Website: lowes
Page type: account-selection
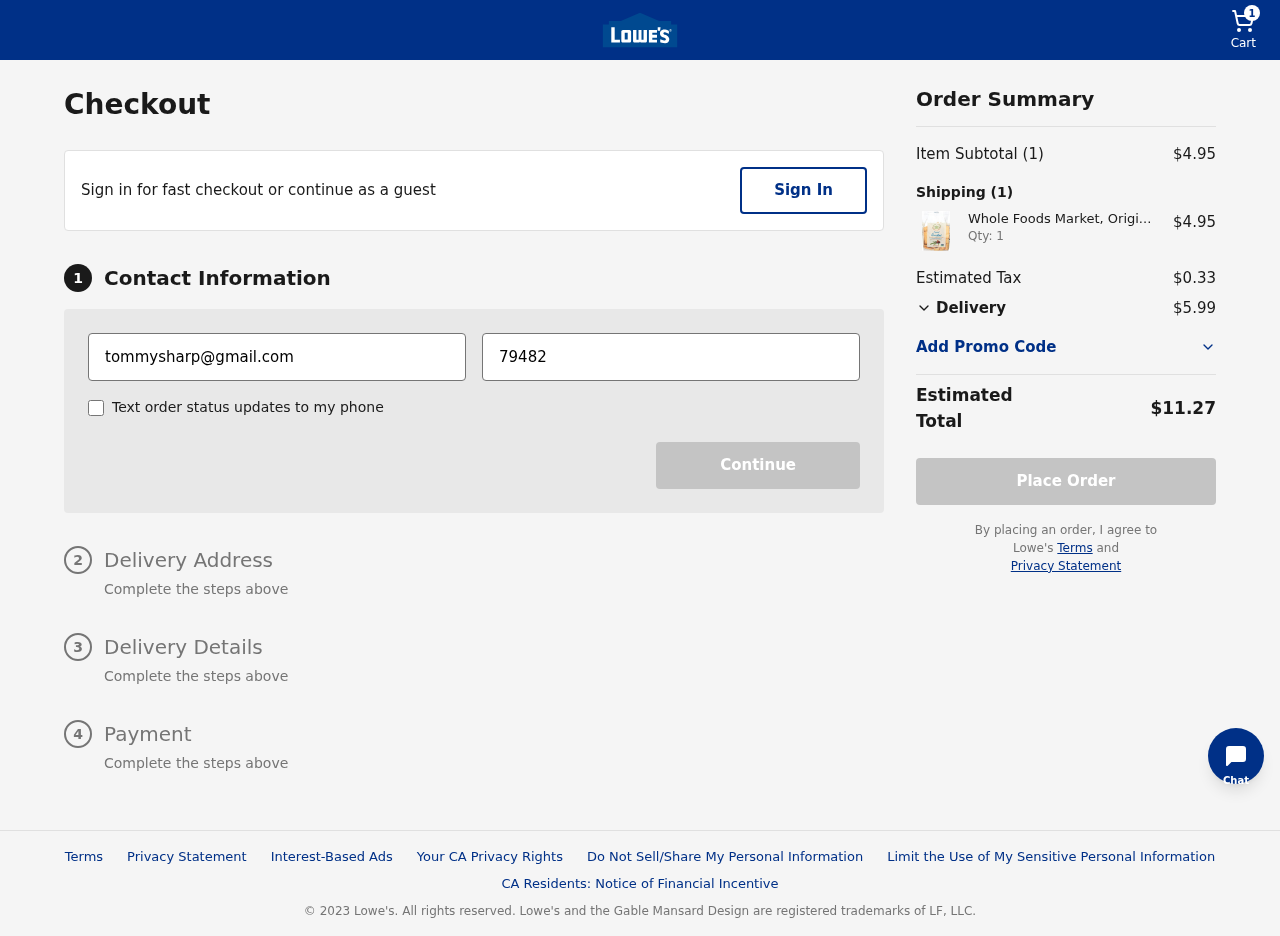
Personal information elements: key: PII_EMAIL
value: tommysharp@gmail.com
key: PII_PHONE
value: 7948279225
Product elements: key: PRODUCT1_NAME
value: Whole Foods Market, Original Crostini, 6 oz
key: PRODUCT1_PRICE
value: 4.95
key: PRODUCT1_QUANTITY
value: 1
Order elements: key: ORDER_NUM_ITEMS
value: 1
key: ORDER_SUBTOTAL
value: $4.95
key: ORDER_TAX
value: $0.33
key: ORDER_SHIPPING_COST
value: $5.99
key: ORDER_TOTAL
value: $11.27